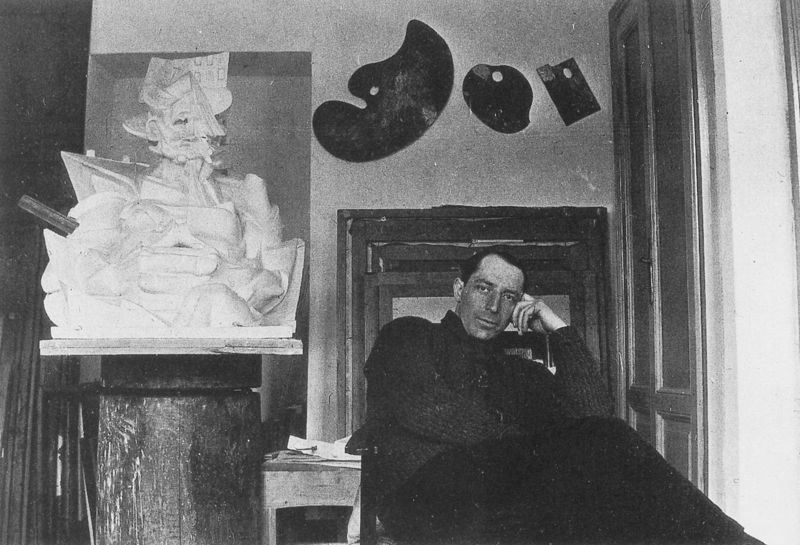
Titel: Kopf + Haus + Licht (Testa + casa + luce; Originalaufnahme)
Künstler: Umberto Boccioni
Schlagwörter: mann, sitzen, schwarz, säule, tür, weiss, sockel, portrait, skulptur, modern, büste, atelier, maler, plastik, foto, fotografie, wände, künstler, kunst, palette, plastiken, pullover, hans arp